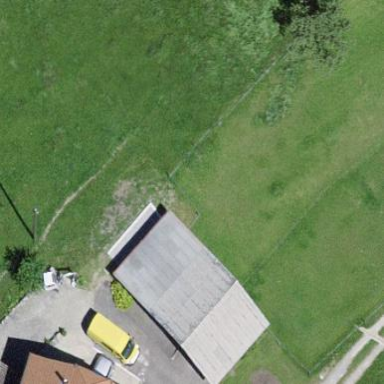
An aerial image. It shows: Shed.